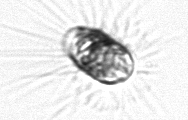
Label: Corethron_hystrix